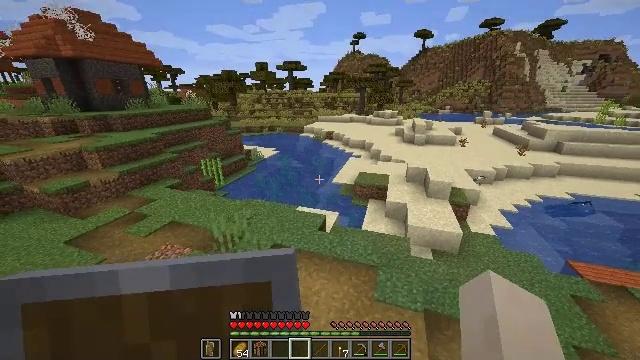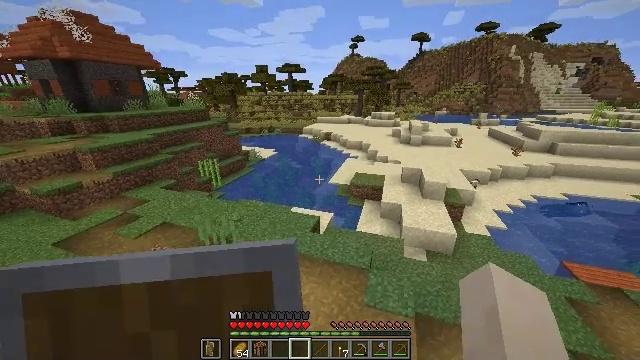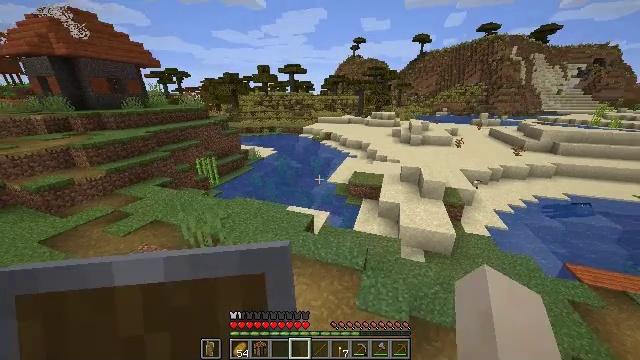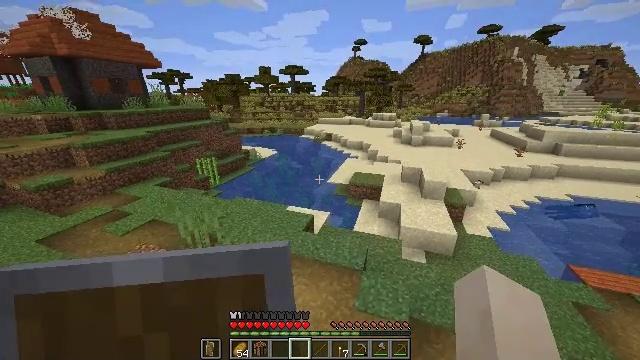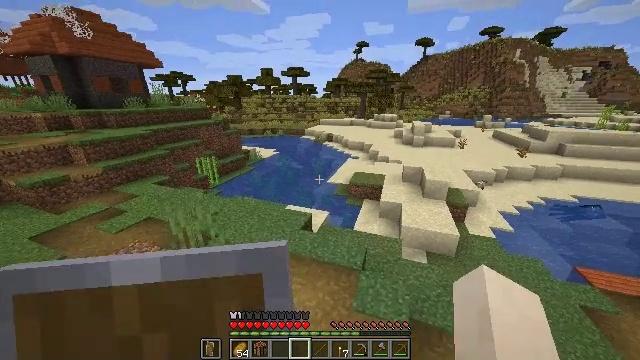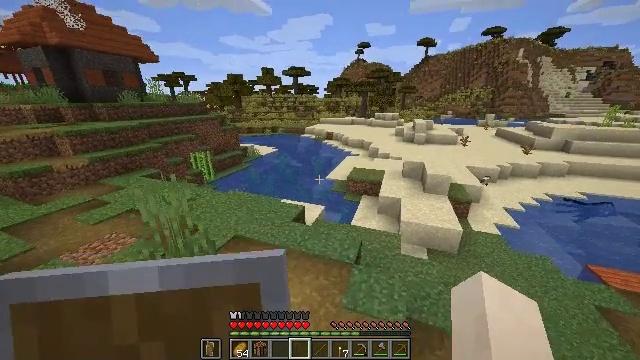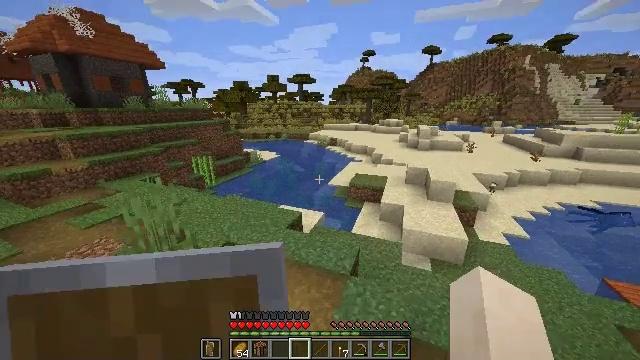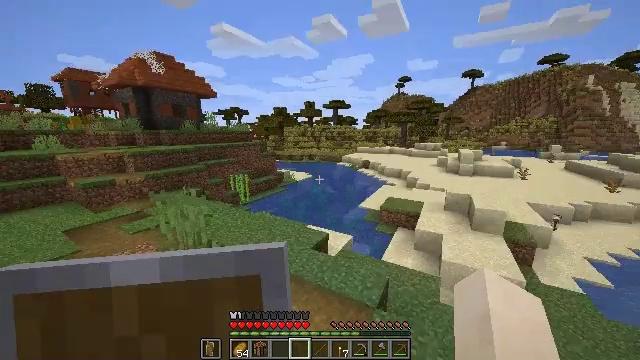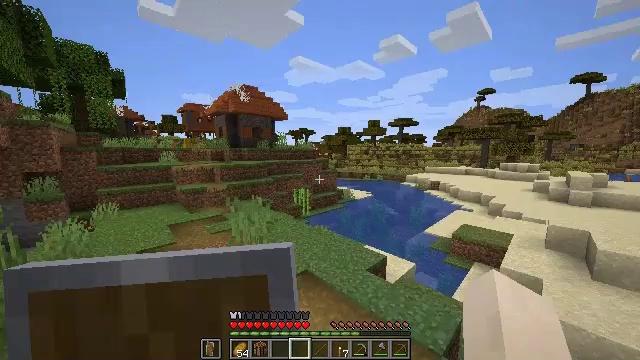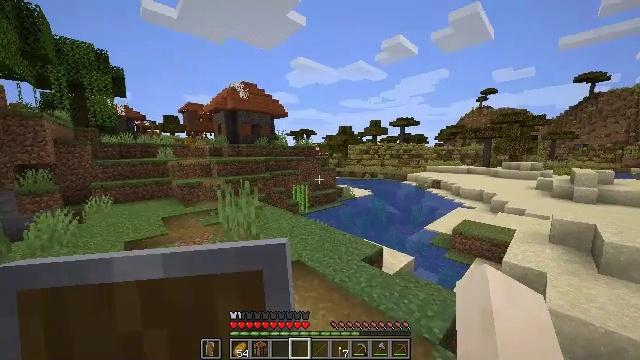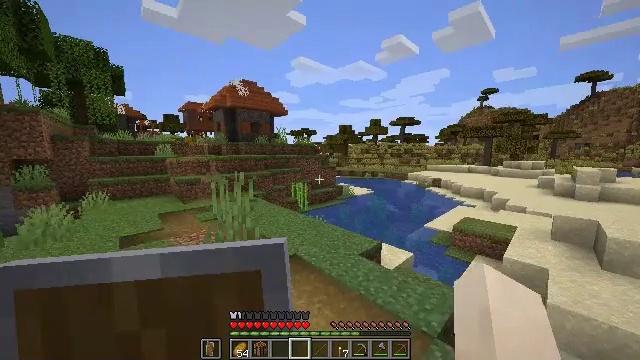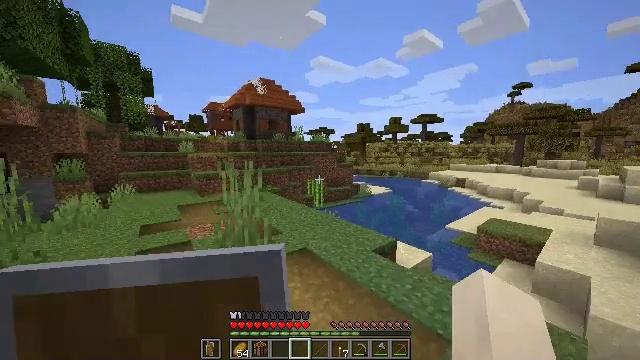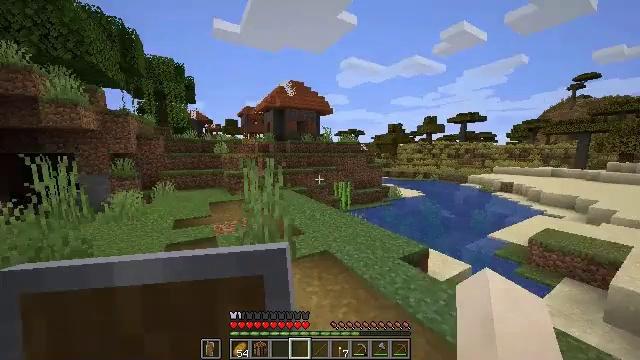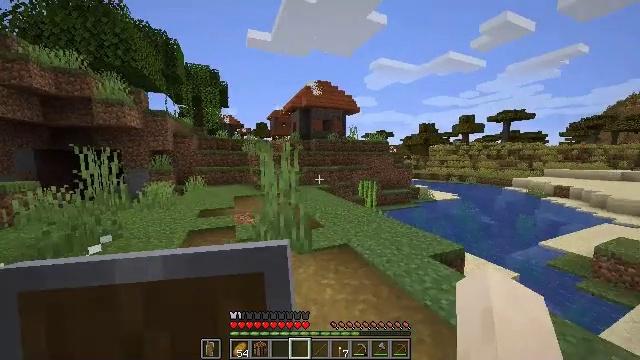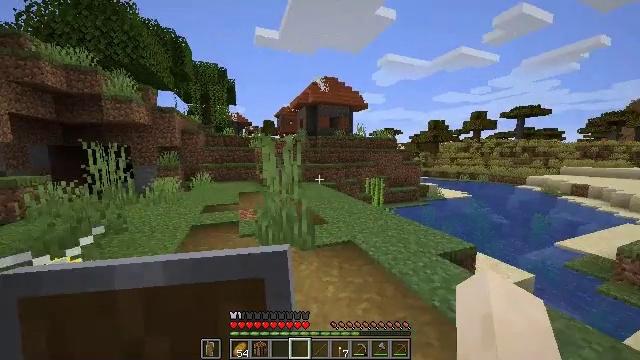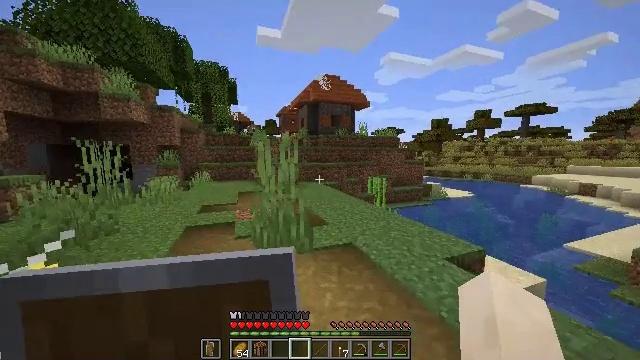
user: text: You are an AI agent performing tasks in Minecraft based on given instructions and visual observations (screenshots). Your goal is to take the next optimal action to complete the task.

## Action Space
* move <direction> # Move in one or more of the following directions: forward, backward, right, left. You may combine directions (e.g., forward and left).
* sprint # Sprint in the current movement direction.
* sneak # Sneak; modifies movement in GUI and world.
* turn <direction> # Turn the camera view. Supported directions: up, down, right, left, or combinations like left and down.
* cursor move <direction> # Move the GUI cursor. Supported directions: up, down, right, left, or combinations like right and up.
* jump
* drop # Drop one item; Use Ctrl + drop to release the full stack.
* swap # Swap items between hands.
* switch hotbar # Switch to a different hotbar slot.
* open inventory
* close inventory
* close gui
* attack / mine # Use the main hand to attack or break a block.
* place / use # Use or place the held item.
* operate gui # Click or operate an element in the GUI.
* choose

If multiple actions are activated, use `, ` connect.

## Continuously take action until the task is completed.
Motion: motion action
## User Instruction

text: Destroy the bookshelf.
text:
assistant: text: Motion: move forward and move right, sprint
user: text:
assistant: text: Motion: move forward, sprint
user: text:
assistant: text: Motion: move forward and move right, sprint
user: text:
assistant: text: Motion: move forward and move right, sprint
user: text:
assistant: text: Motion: move forward and move right, sprint
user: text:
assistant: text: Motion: move forward and move right, sprint, turn left and up
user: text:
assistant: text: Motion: move forward, sprint, turn left and up
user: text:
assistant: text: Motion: move forward, sprint, turn left and up
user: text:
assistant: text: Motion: move forward, sprint
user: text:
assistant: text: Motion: move forward, sprint
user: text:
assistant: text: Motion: move forward, sprint, turn left
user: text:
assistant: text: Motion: move forward, sprint, turn left
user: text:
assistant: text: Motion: move forward, sprint, turn left
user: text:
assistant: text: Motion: move forward, sprint, turn left
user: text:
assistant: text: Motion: move forward, sprint
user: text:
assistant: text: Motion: move forward, sprint, turn left, jump
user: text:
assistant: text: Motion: move forward, sprint, turn left and down, jump
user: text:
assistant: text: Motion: move forward, sprint, turn down, jump
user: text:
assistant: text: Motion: move forward, sprint, jump
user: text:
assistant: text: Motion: move forward, sprint, jump
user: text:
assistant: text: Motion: move forward, sprint, jump
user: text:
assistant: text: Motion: move forward, sprint, jump
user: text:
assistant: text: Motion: move forward, sprint, turn left, jump
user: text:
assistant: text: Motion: move forward, sprint, turn left, jump
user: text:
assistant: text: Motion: move forward, sprint, jump
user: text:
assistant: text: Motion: move forward, sprint, turn left, jump
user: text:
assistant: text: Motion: move forward, sprint, turn left, jump
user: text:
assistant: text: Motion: move forward, sprint, jump
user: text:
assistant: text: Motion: move forward, sprint, jump
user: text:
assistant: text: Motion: move forward, sprint, jump